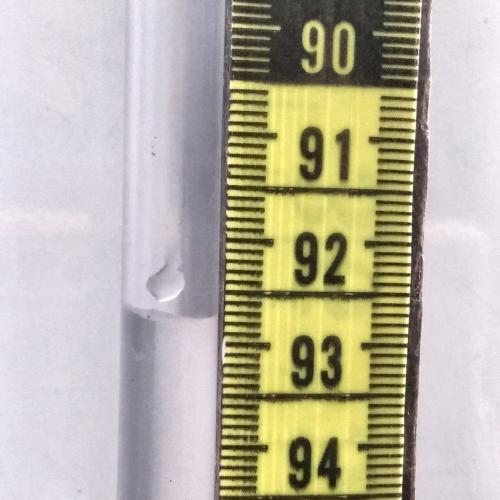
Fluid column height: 92.7 cm